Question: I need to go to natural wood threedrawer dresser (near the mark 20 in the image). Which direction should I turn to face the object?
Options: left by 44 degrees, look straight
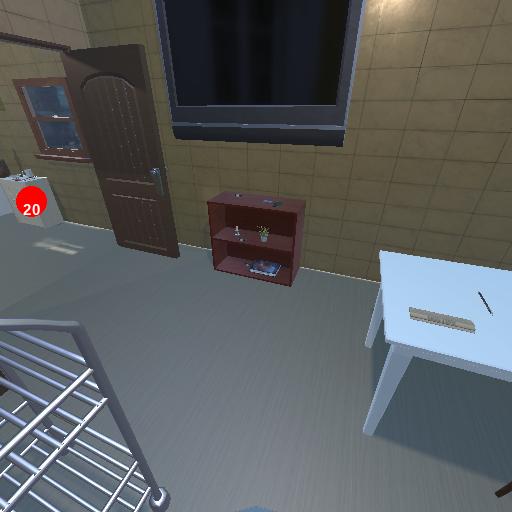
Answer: left by 44 degrees